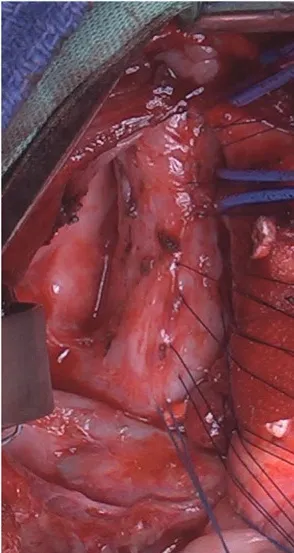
Intraoperative photos during anterior tracheal stenting/splinting (Day 1,012). (A) The anterior neo-tracheal wall is exposed through median sternotomy. Several rows of extra-mucosal 5/0 non-resorbable stitches were applied.
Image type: medical_photograph (other_medical_photograph)